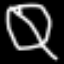
Label: leaf